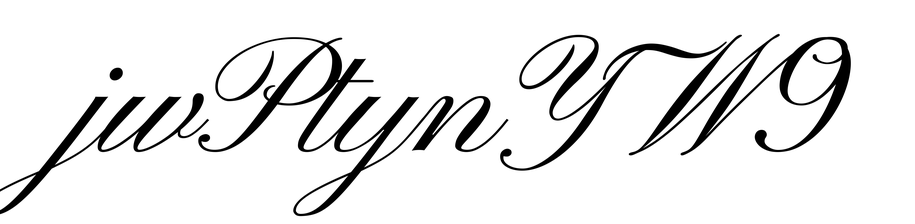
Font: PinyonScript-Regular